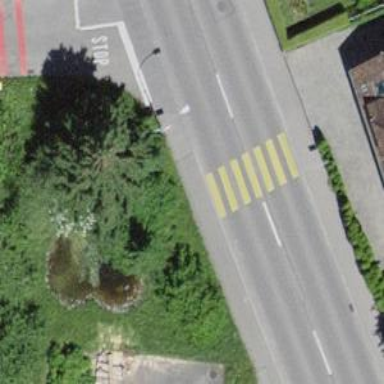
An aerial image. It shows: Zebra crossing on the road.